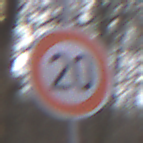
Verkehrszeichen: Geschwindigkeit20
Umgebung: Outdoor, Nature
Tageszeit: MorningAfternoon
Wetter: Overcast
Licht: Natural
Jahreszeit: Autumn
Kontrast: LowContrast